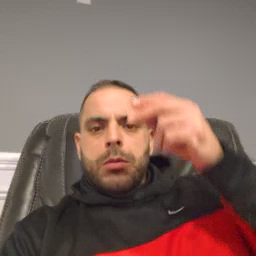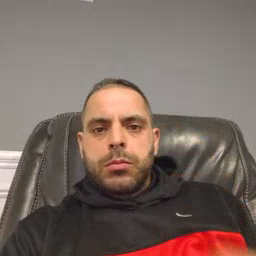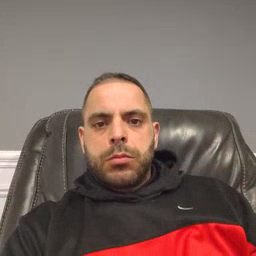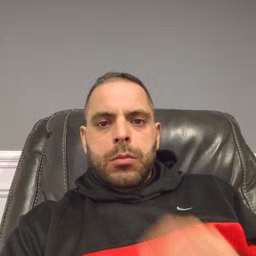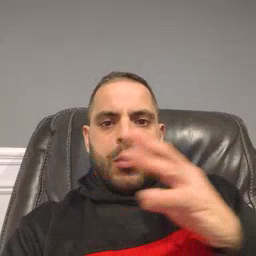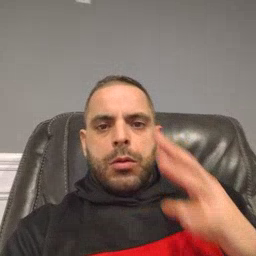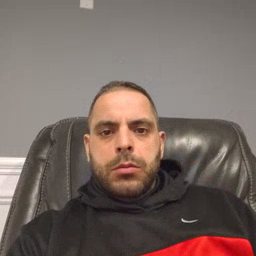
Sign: balloon